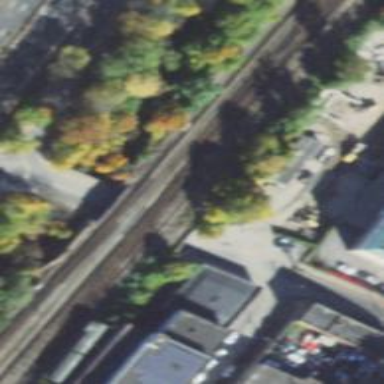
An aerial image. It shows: Electrified railway with rail tracks.